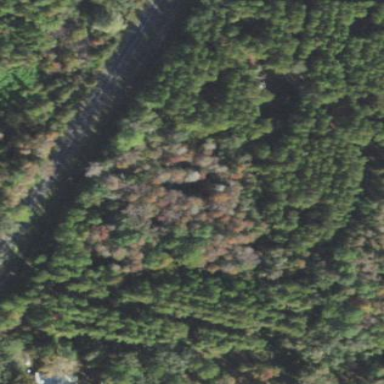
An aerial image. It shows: Forest area predominantly covered with needle-leaved trees.